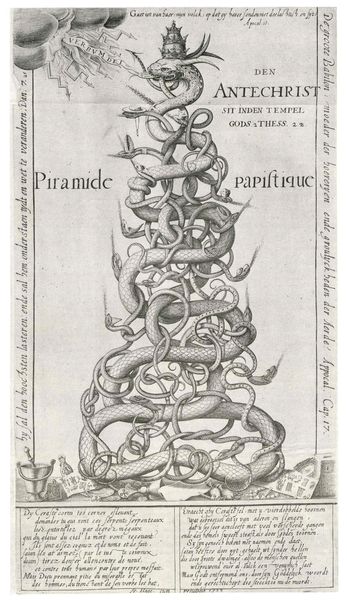
Titel: Piramide papistique
Künstler: Hage
Institution: (Seriendruck)
Schlagwörter: baum, blätter, himmel, wolken, zeichnung, tier, wolke, rahmen, krone, schuppen, turm, ranken, holzschnitt, schrift, papier, grafik, graphik, spalten, rand, wetter, papst, dick, dünn, geflecht, blitze, strahlen, druck, druckgraphik, schwarzweiss, radierung, stich, titel, seite, illustration, text, zeitung, buchstaben, schriften, beschriftung, schlange, worte, blitz, teufel, verschlungen, wesen, schlangen, mitra, tiara, zeilen, pyramide, eimer, adam und eva, zungen, drachen, mörser, handschrift, wurm, weihwasser, wörter, einblatt, antichrist, alchemie, schlangenpyramide, antechrist, schlangenturm